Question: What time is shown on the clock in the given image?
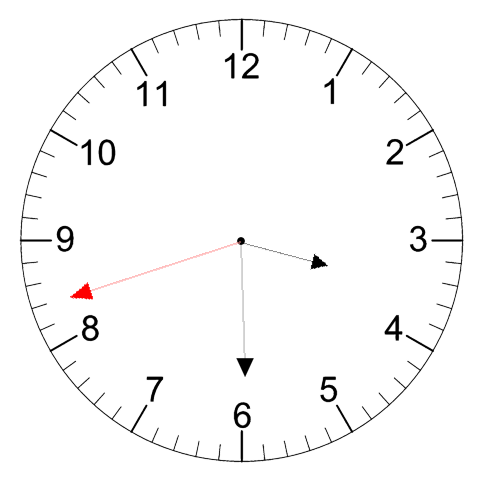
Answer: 03:29:42